Interaction volume radius: 5 \u00c5
Interaction volume height: 35 \u00c5
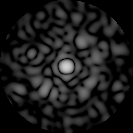
Disorder parameter: 0.8326